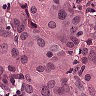
Metastatic tissue present: yes